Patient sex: F
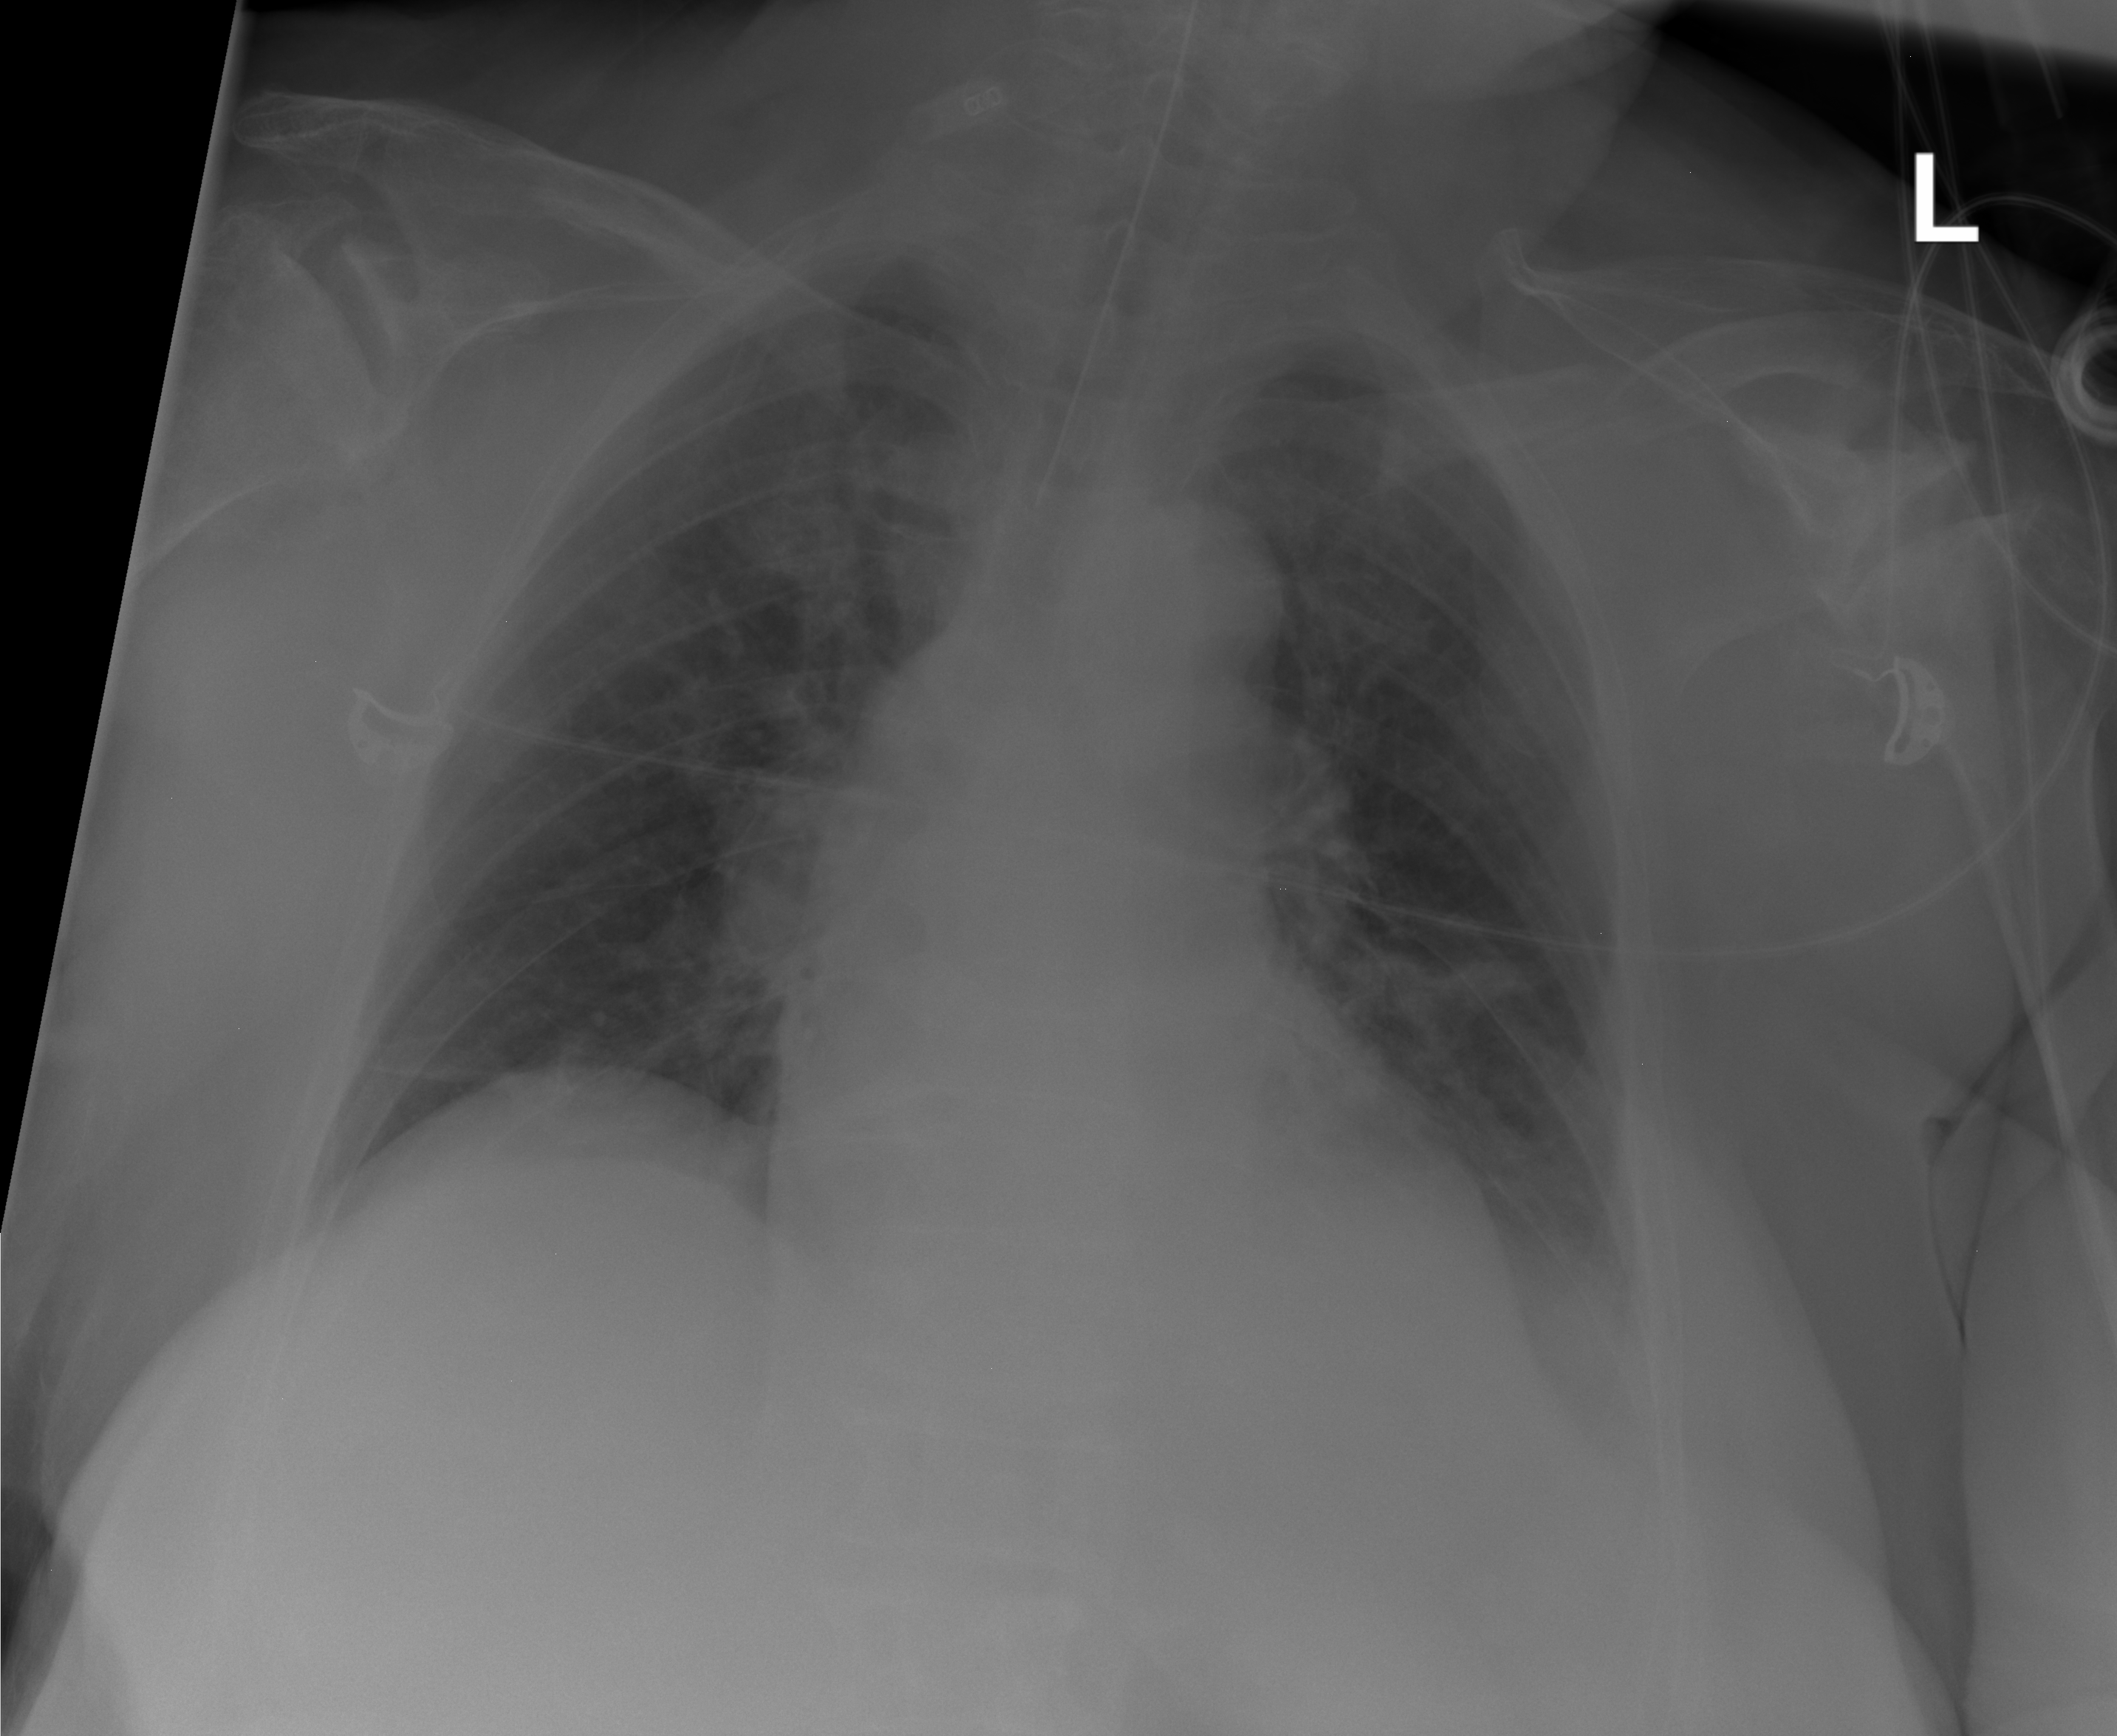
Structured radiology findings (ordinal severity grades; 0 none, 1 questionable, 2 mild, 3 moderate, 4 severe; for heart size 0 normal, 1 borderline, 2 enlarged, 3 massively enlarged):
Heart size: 0
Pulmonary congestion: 0
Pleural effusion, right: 0
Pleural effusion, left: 0
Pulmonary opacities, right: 0
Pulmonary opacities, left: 0
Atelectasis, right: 0
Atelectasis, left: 2